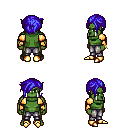
a pixel art fantasy rpg character, male body template, orc, green skin, gold arm armor, metal pants, blue pixie cut hairstyle, bracelets, gold boots, four views (front, back, left, right), 2x2 character sprite sheet, small pixel art, hard edges, no anti-aliasing